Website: lowes
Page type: customer-info-address
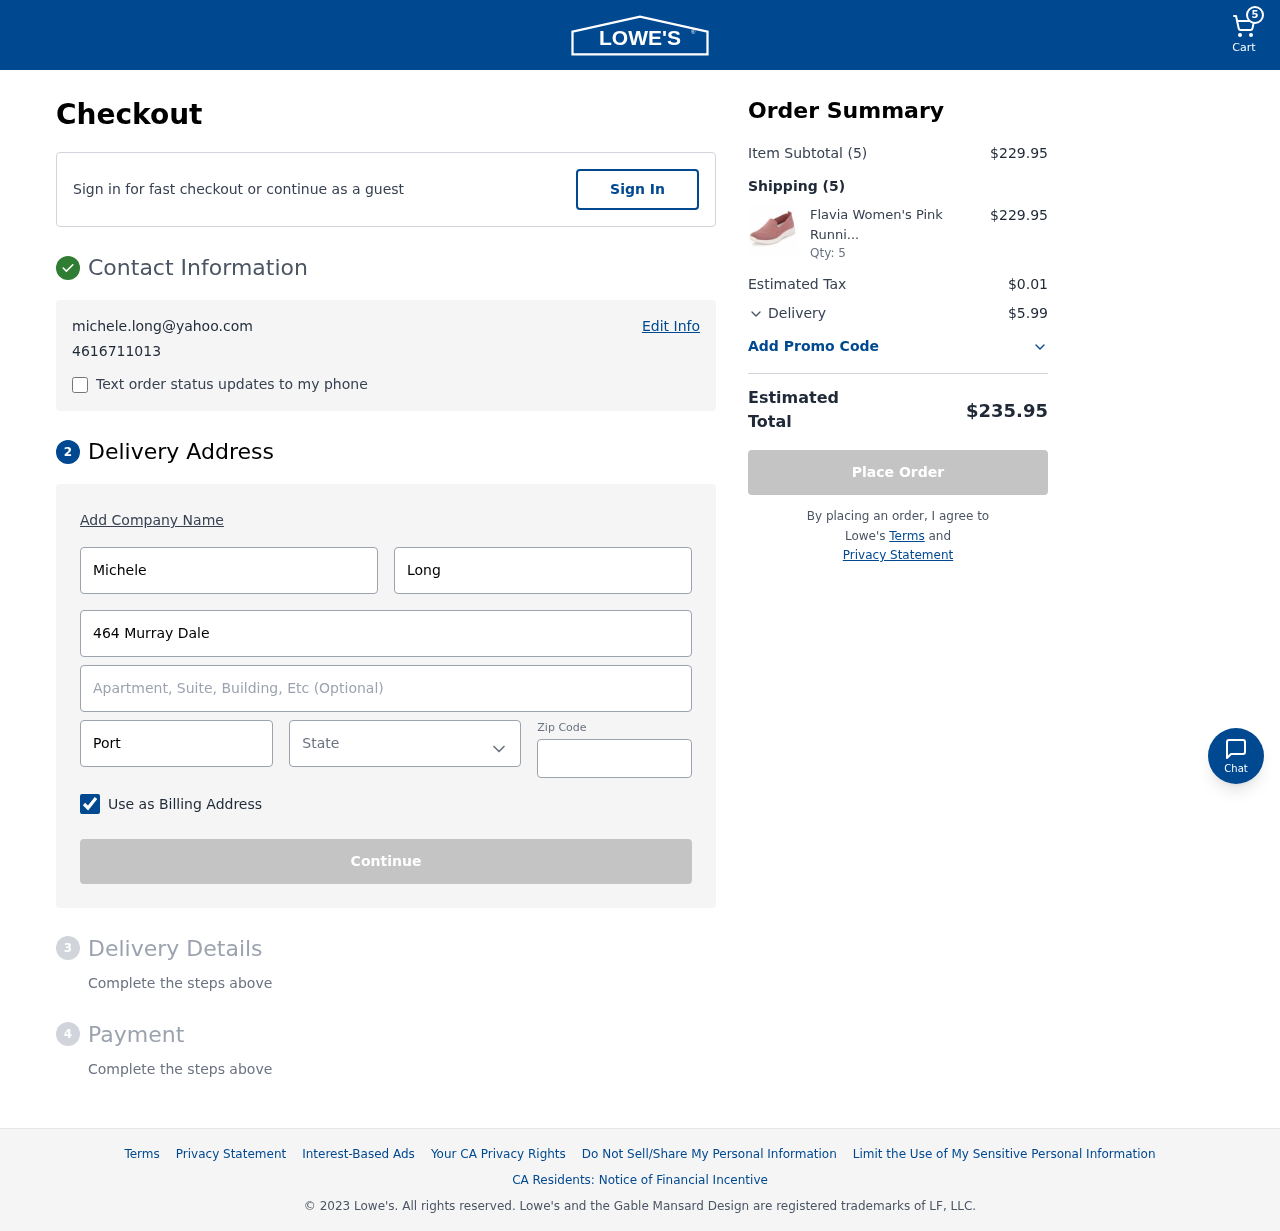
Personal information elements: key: PII_CITY
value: Port Karenton
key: PII_EMAIL
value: michele.long@yahoo.com
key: PII_FIRSTNAME
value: Michele
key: PII_LASTNAME
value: Long
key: PII_PHONE
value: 4616711013
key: PII_POSTCODE
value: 27721
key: PII_STATE
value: Arizona
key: PII_STREET
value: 464 Murray Dale
Product elements: key: PRODUCT1_NAME
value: Flavia Women's Pink Running Shoes-5 UK (37 EU) (6 US) (FKT/ST-1904/NVY)
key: PRODUCT1_QUANTITY
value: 5
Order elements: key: ORDER_NUM_ITEMS
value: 5
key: ORDER_SUBTOTAL
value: $229.95
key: ORDER_NUM_ITEMS2
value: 5
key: ORDER_SUBTOTAL2
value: $229.95
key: ORDER_TAX
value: $0.01
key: ORDER_SHIPPING_COST
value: $5.99
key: ORDER_TOTAL
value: $235.95